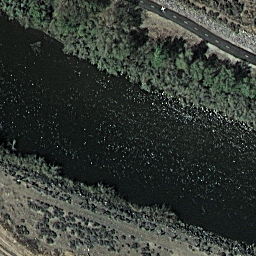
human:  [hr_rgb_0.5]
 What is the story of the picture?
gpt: river